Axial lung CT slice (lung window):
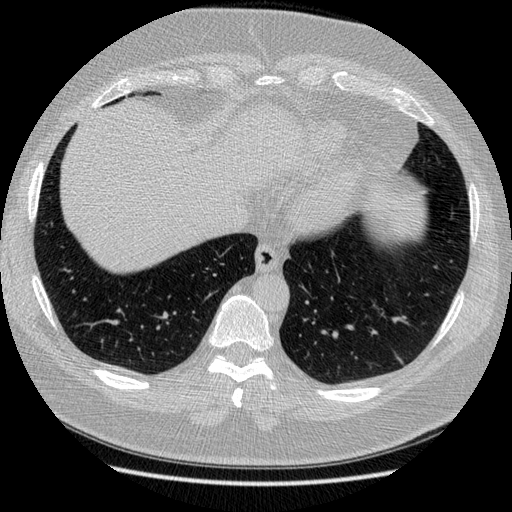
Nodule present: no